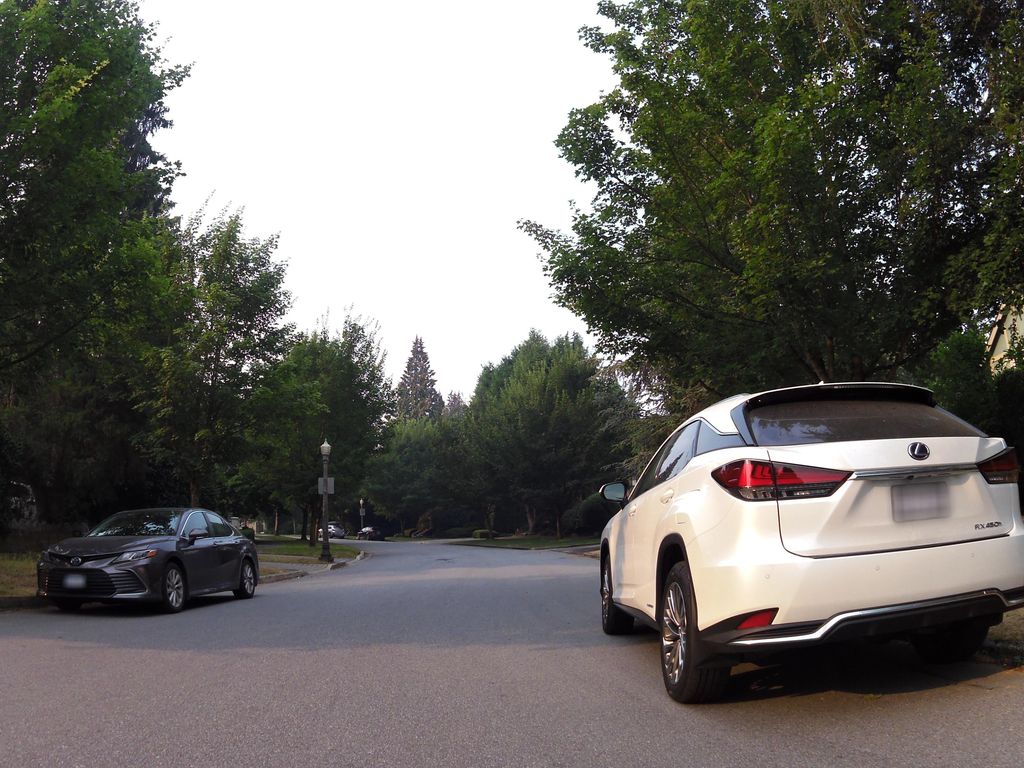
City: vancouver